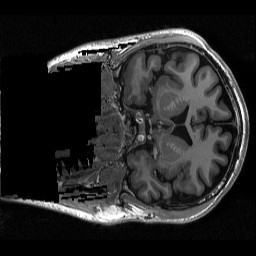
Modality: T1w
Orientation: coronal
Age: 25
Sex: male
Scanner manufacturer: siemens
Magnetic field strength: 3 T
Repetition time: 2.3 s
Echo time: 0.00298 s